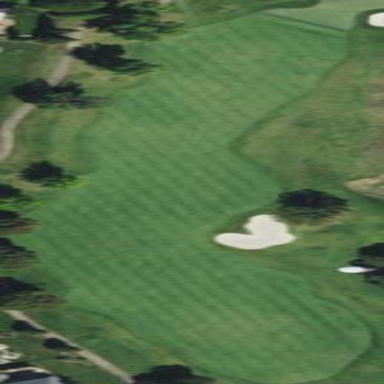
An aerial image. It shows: Well-maintained mown grass fairway on golf course.